Question: I am trying to publish my project named 'memberlogin', which contains many webpages. However i don't get the Publish Website option in the Build drop down menu.
What seems to have gone wrong?
I am sharing the screenshot of what i see:

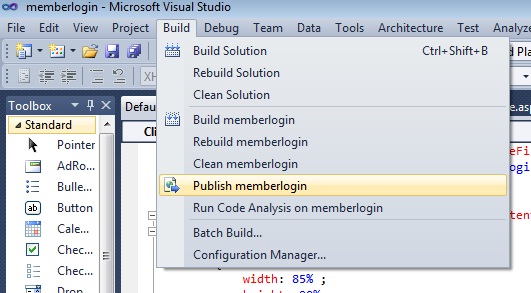
Answer: There is nothing wrong in that it is showing the Publish "YourProjectName" there. "memberlogin" is your project name that will be published. Clicking on that that will show you another dialog where you can select the publish method ( Web Deploy/ file System /FTP)